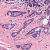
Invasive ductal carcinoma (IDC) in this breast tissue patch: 1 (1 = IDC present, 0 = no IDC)